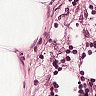
Metastatic tissue present: no